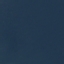
Land use / land cover class: SeaLake